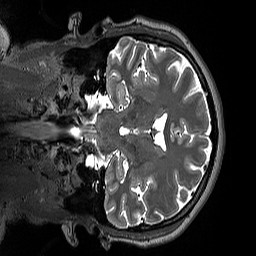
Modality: T2w
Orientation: coronal
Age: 32
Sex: female
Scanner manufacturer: siemens
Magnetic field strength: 3 T
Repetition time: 3.2 s
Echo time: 0.412 s